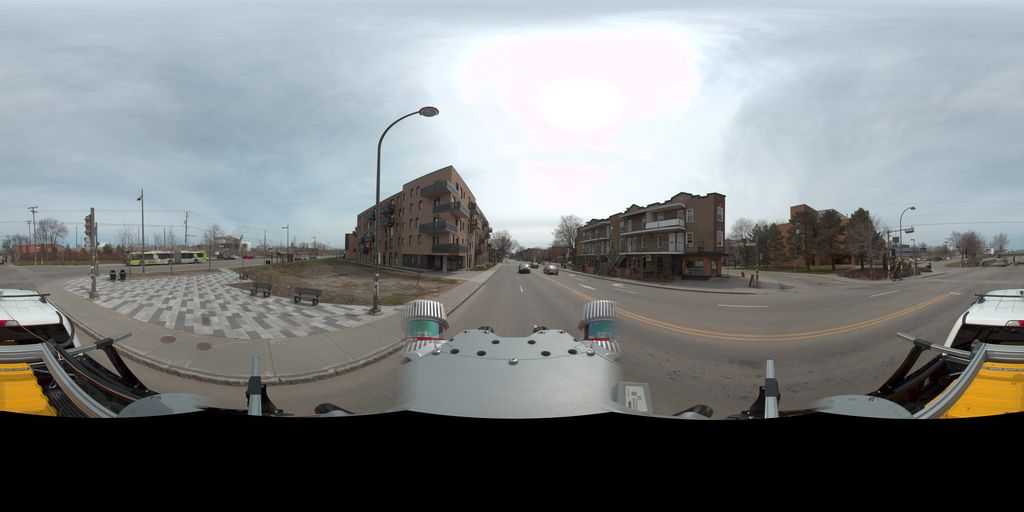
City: quebec_city